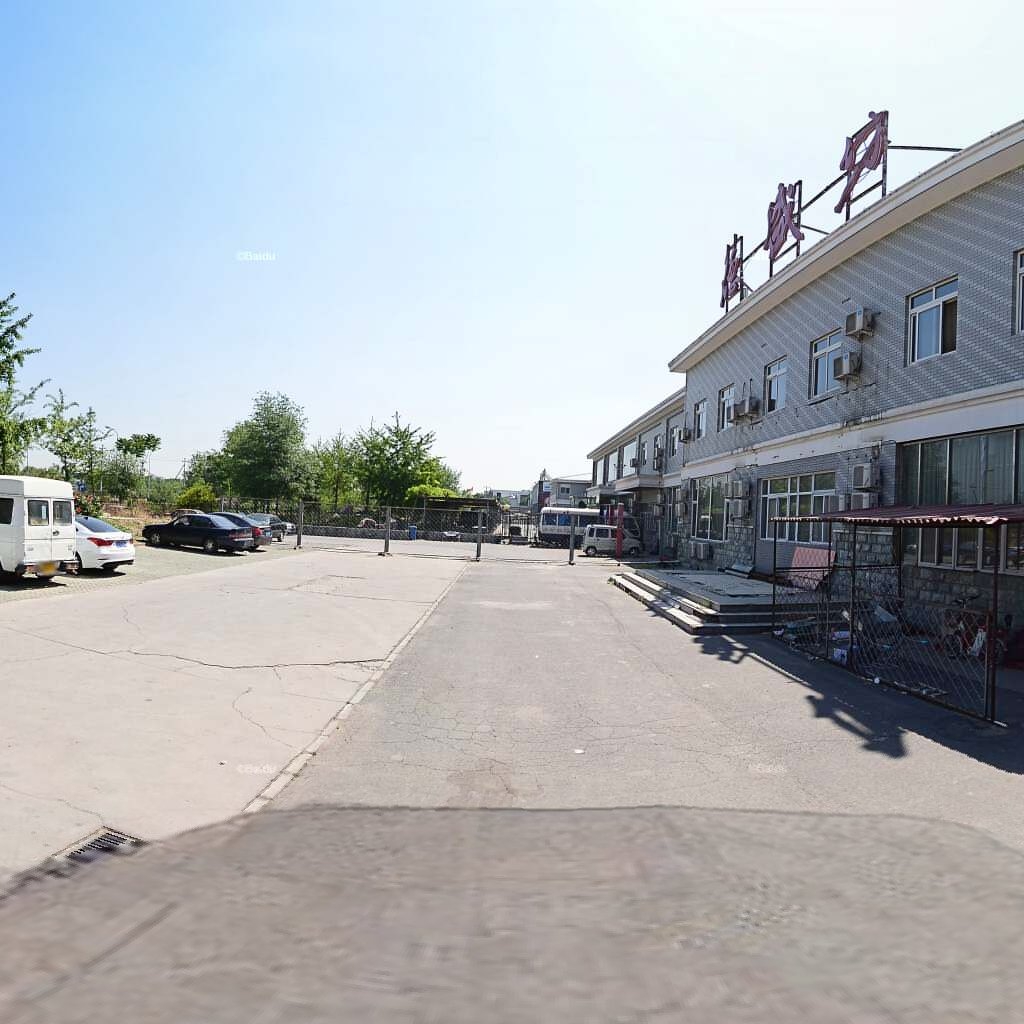
Region: Haidian
Road damage annotations: alligator crack, longitudinal crack